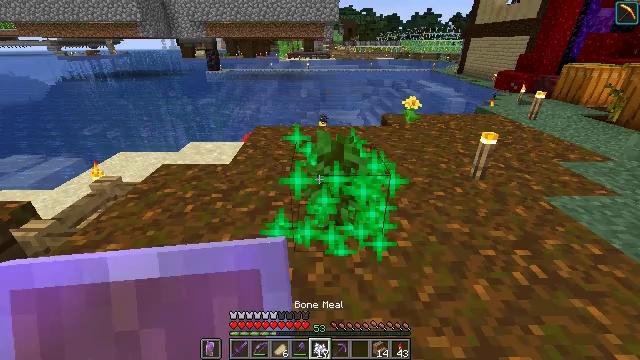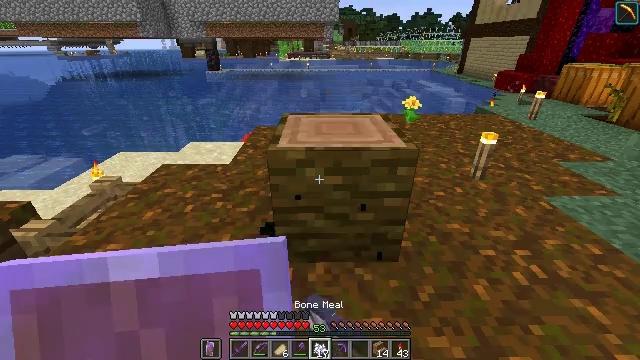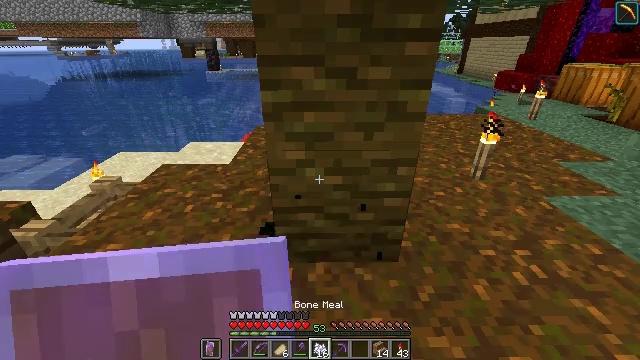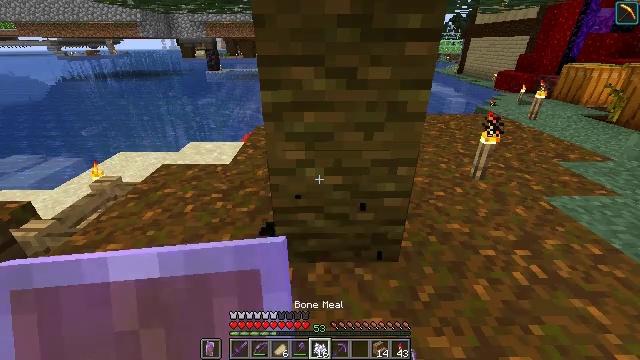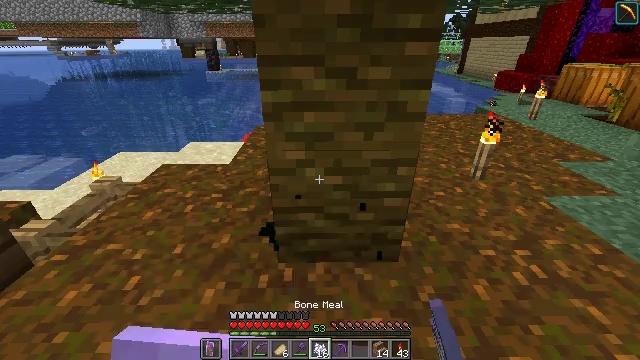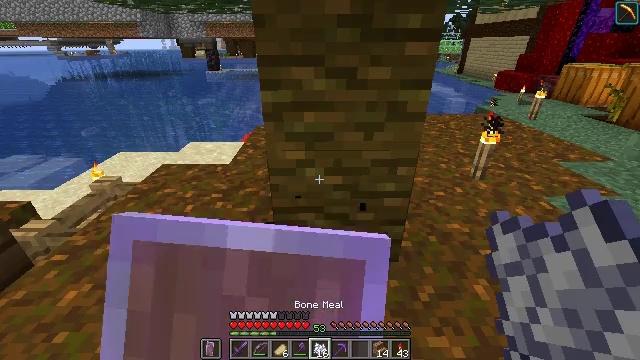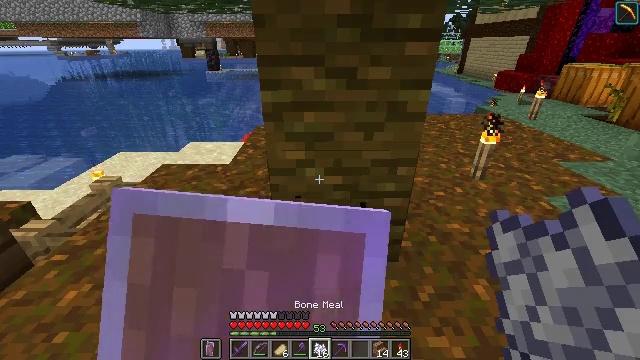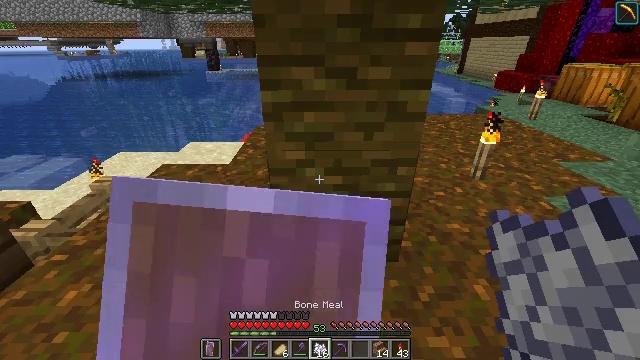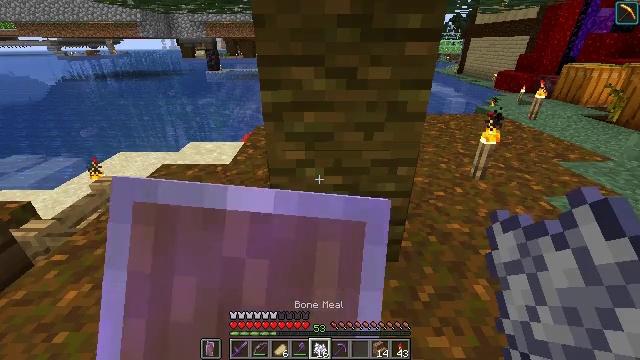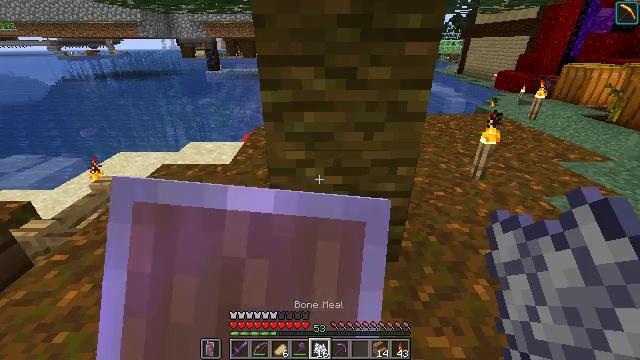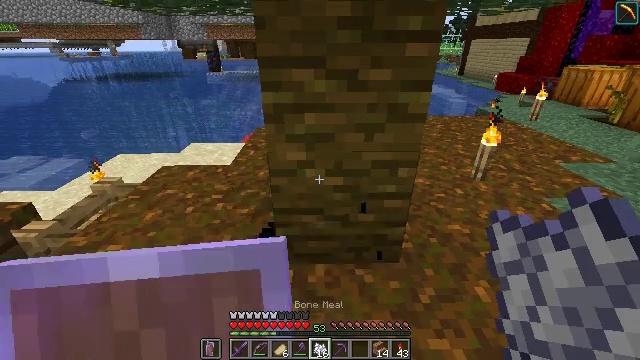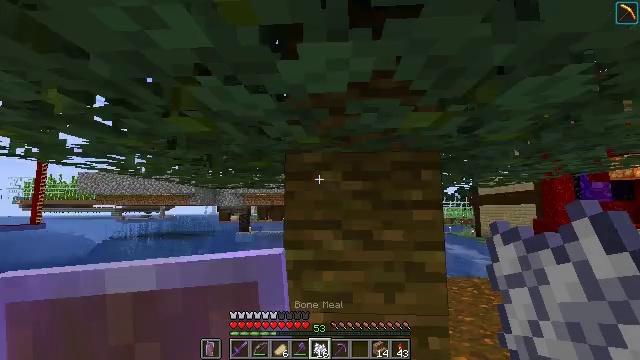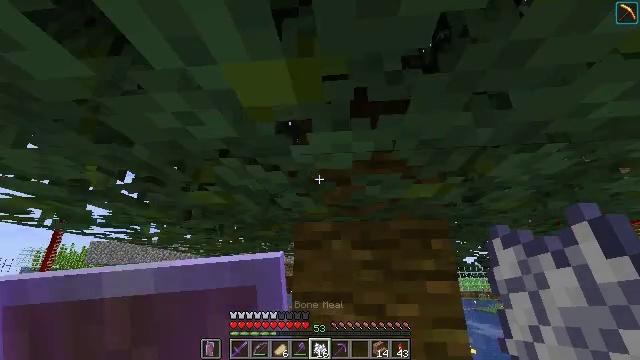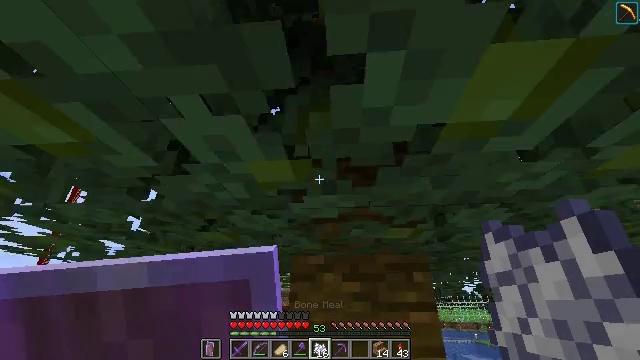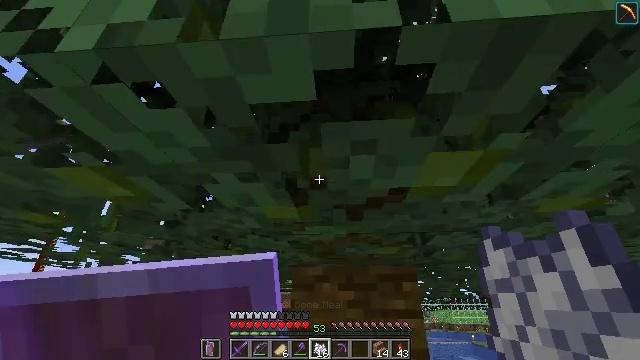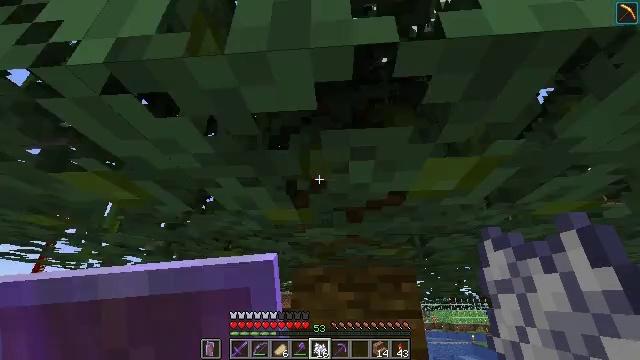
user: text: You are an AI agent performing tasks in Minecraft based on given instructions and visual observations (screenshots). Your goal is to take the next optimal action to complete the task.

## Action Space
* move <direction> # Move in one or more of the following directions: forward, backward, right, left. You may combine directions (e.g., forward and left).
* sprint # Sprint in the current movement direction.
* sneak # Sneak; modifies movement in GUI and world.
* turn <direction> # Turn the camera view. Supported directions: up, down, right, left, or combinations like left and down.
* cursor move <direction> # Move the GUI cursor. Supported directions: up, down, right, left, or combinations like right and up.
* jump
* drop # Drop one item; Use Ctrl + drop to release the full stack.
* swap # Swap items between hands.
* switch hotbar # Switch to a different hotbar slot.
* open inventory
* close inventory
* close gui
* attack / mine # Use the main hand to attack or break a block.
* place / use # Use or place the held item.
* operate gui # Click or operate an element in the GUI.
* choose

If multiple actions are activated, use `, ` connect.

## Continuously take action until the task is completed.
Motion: motion action
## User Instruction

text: Break the jungle log to gather wood.
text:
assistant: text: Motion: use / place
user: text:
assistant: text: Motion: use / place
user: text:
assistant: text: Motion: use / place
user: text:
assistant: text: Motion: use / place
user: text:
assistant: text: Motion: use / place
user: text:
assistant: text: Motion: use / place
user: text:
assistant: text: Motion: use / place
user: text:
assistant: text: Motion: use / place
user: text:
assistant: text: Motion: use / place
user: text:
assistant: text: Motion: no_op
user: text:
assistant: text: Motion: move back, turn left and up
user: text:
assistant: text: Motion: move back, turn left and up
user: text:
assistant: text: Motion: move back, turn up
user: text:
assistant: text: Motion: move back
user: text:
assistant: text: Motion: move back
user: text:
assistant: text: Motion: move back
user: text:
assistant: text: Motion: move back
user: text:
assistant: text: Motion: move back
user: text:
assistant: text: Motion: no_op
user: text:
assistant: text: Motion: no_op
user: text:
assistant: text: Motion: no_op
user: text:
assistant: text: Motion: no_op
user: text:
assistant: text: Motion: no_op
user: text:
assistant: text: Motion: no_op
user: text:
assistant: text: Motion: no_op
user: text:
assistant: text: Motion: no_op
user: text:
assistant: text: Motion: no_op
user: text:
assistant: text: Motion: no_op
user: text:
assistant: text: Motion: no_op
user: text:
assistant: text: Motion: no_op